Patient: sex M, age 62
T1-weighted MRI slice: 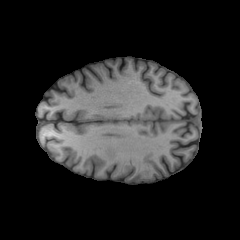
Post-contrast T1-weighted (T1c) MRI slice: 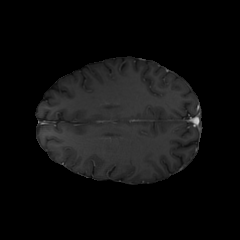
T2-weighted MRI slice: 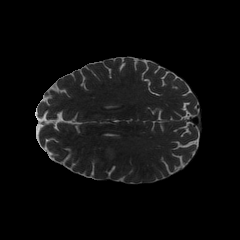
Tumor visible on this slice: yes
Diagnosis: Glioblastoma, IDH-wildtype
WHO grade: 4